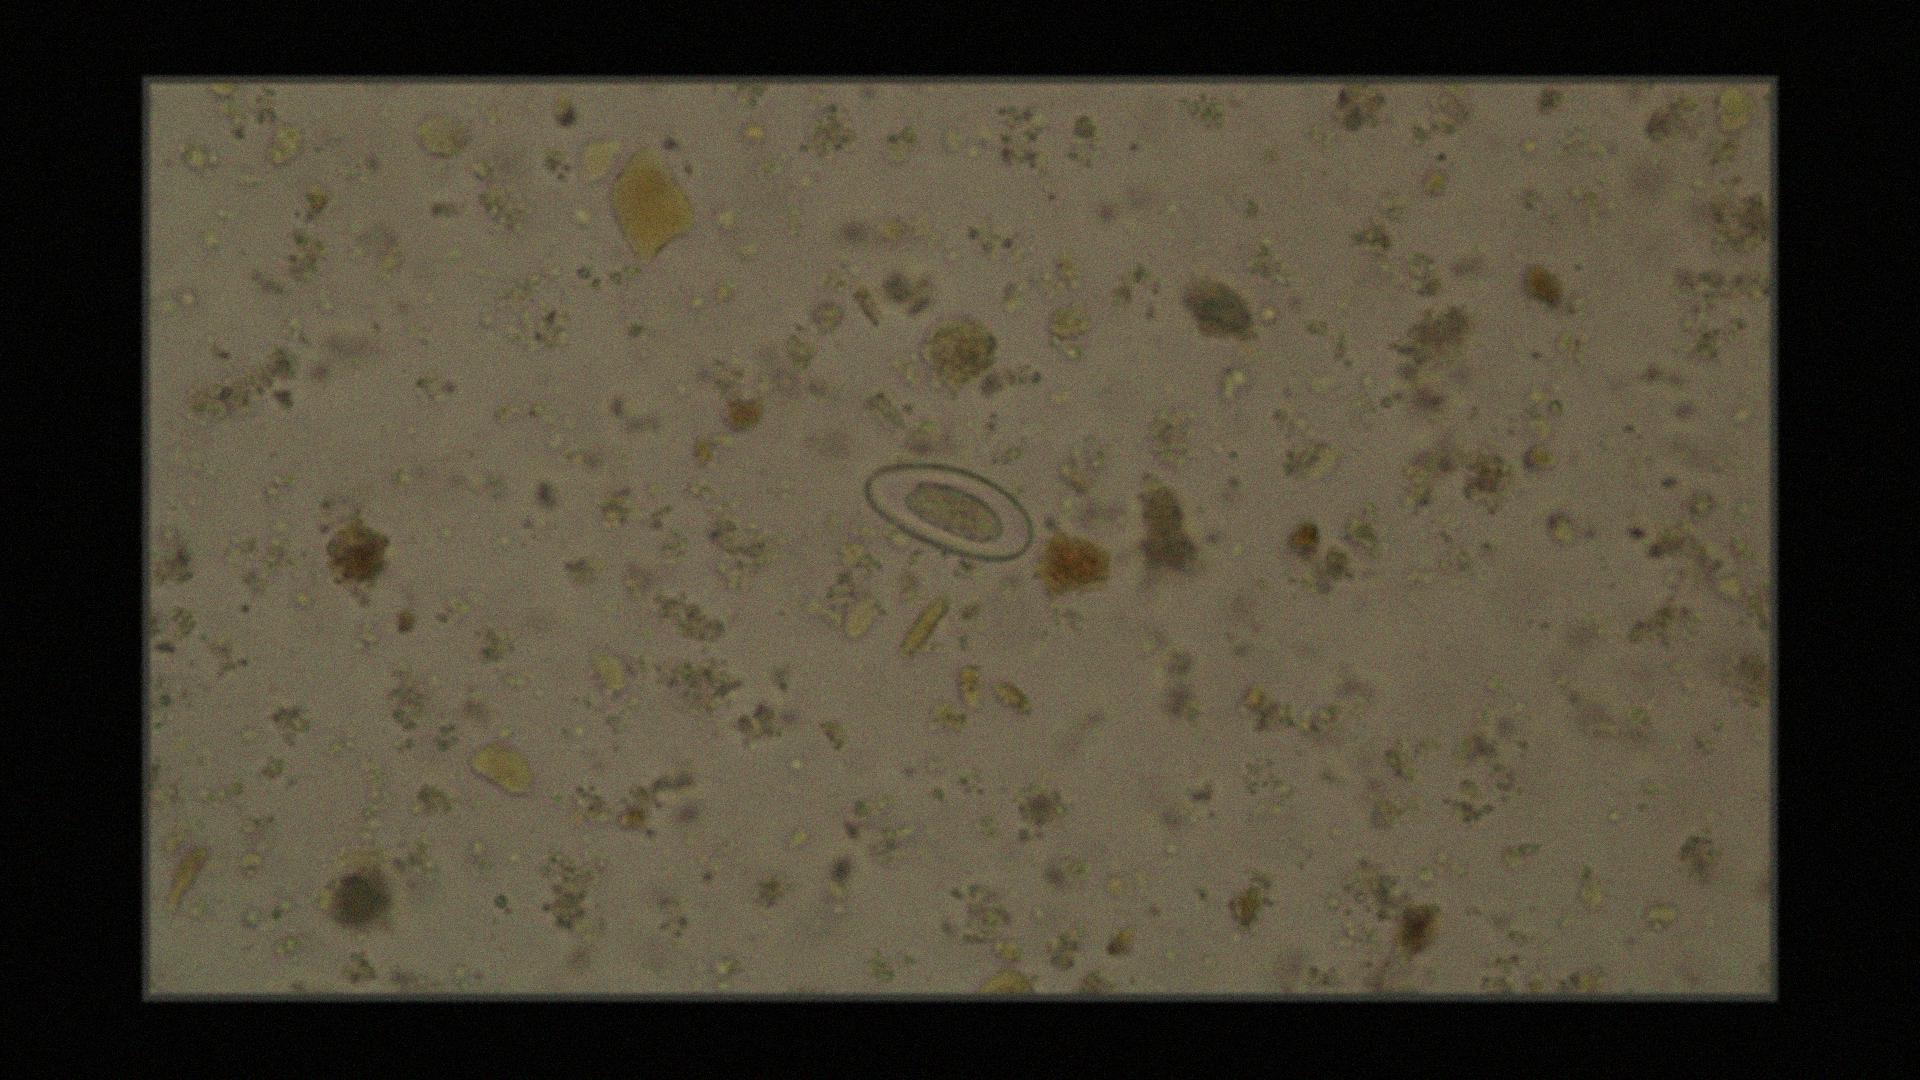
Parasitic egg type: Enterobius vermicularis